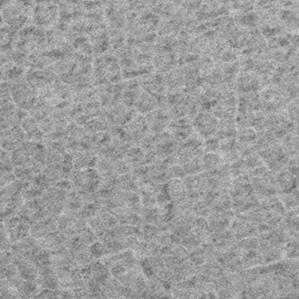
Label: frost